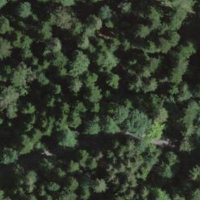
EUNIS habitat code: 43
Species observed at this site:
Aruncus dioicus